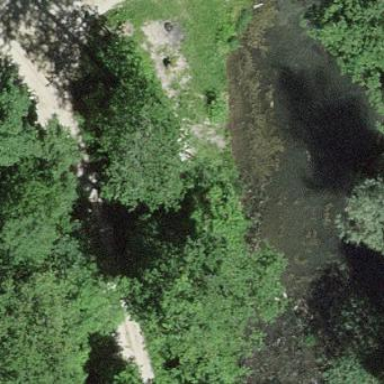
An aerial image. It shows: Pond surrounded by natural water.